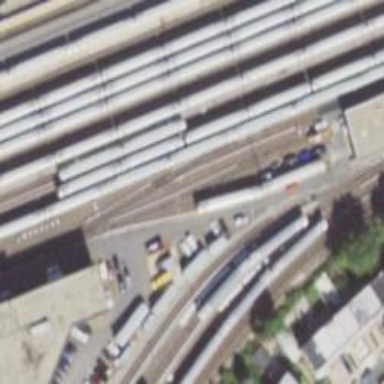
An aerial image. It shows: Electrified rail service yard.